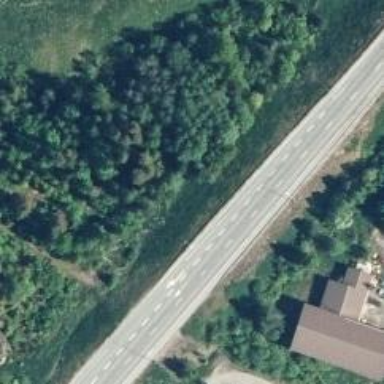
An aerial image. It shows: Asphalt trunk highway.